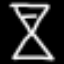
Label: hourglass